Brain MRI, t2w sequence, axial 2D slice.
Patient: age 53, sex F, weight 90 kg, height 1.9 m
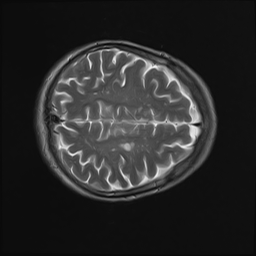